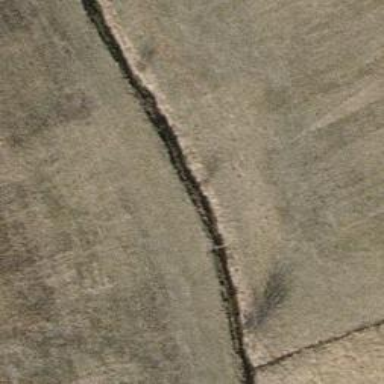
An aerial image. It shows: Ditch in the surroundings.